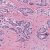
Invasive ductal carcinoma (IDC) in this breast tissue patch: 1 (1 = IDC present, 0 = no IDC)